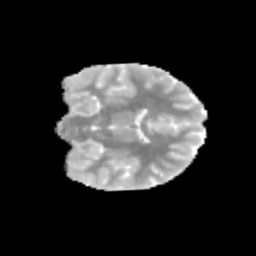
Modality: MD
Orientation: coronal
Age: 11
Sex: female
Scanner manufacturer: siemens
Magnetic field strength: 3 T
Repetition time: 3.8 s
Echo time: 0.07 s